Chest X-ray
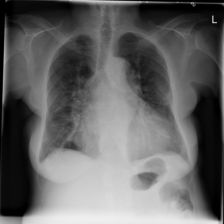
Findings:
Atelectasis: negative
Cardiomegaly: negative
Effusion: positive
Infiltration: negative
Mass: negative
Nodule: negative
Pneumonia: negative
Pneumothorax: negative
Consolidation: negative
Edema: negative
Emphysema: negative
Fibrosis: negative
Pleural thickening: negative
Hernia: negative